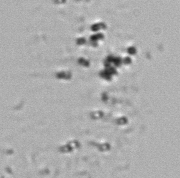
Label: Phaeocystis_debris